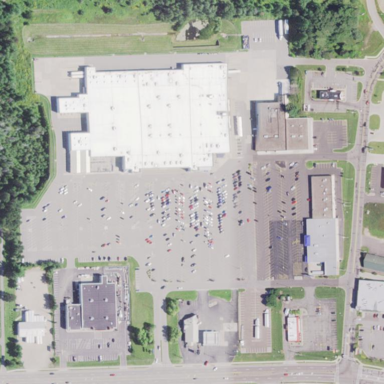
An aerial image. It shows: Retail area.